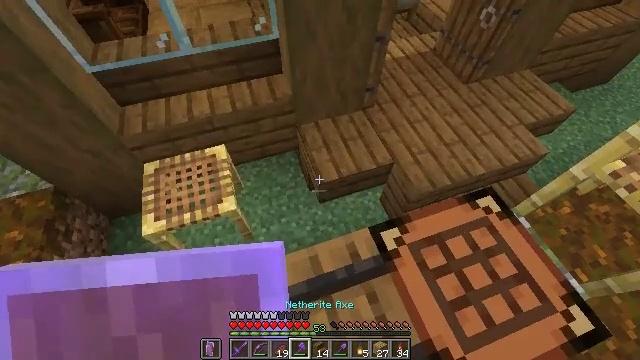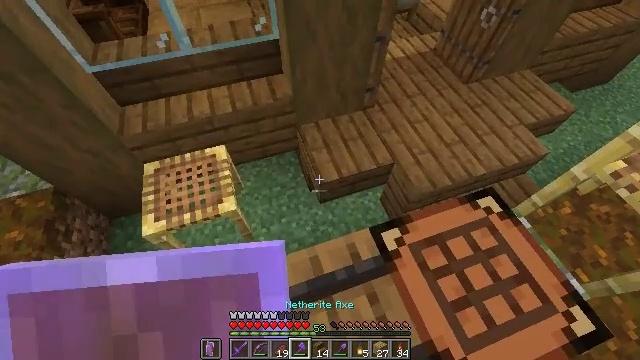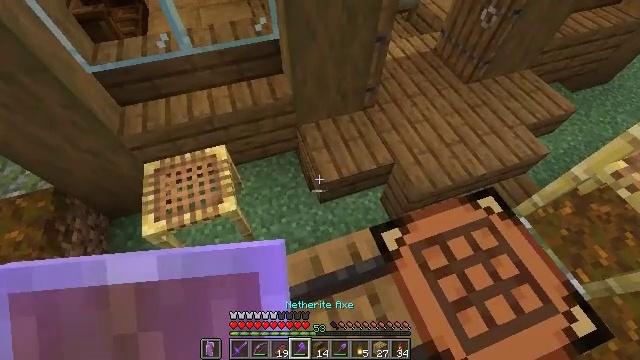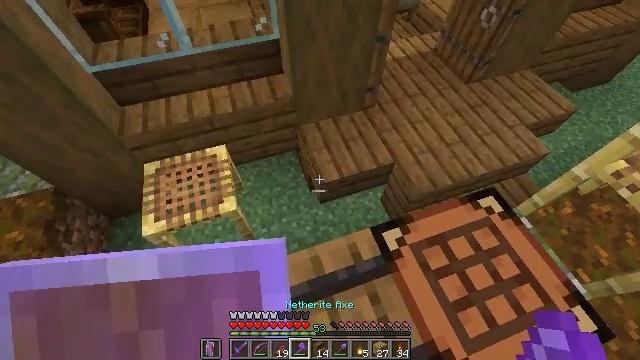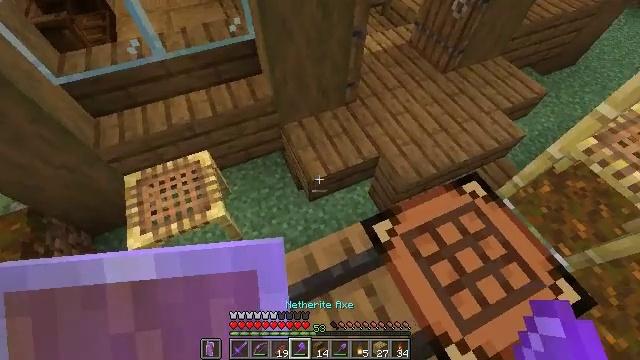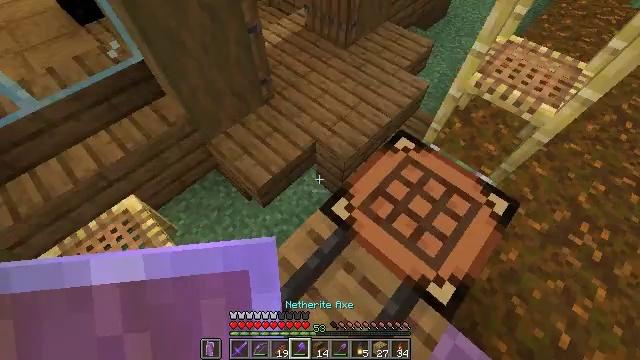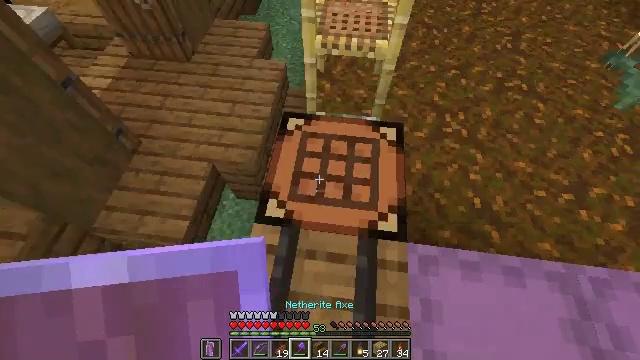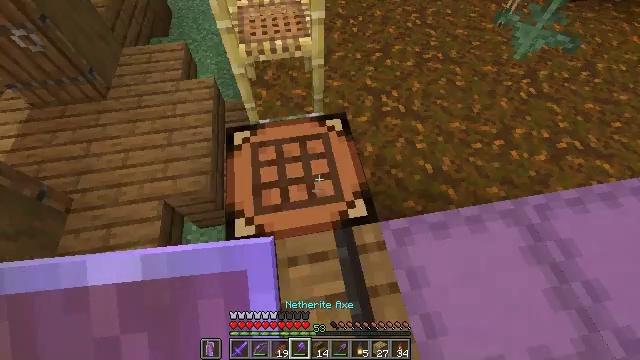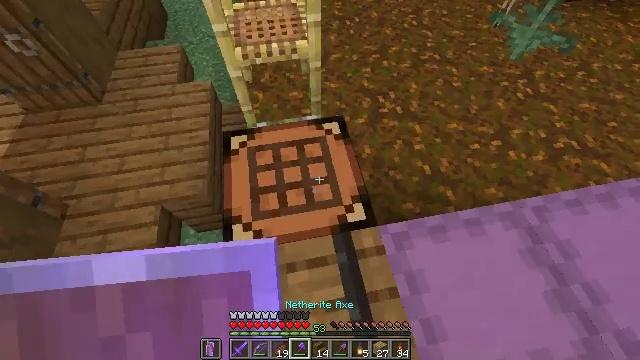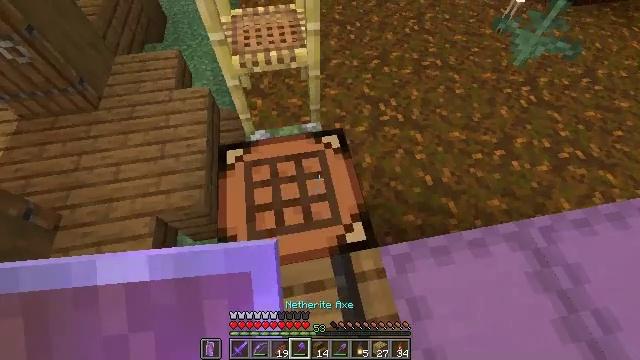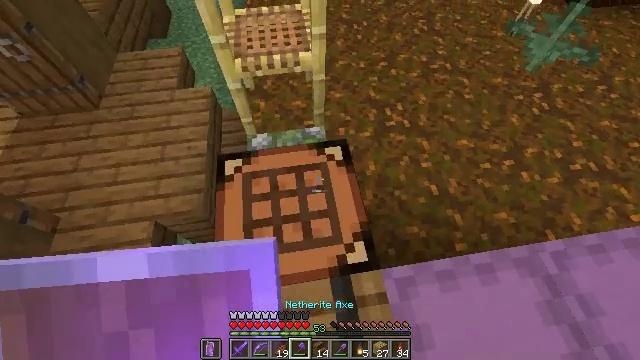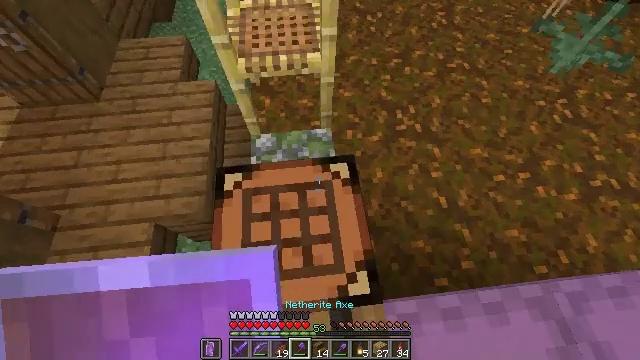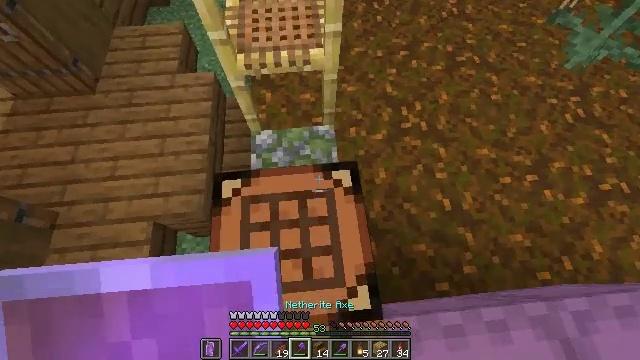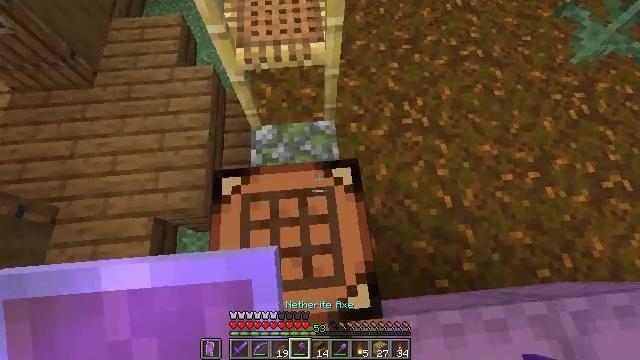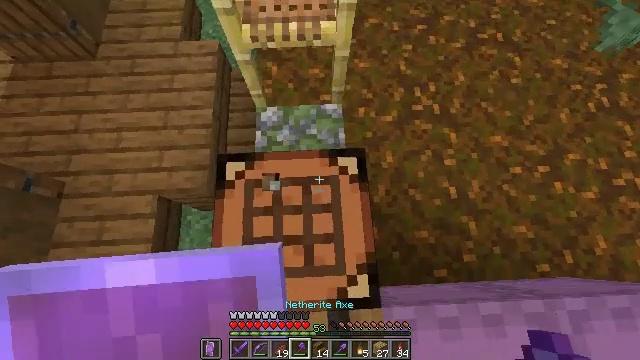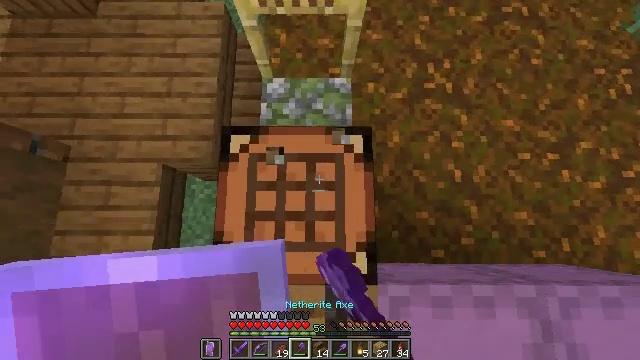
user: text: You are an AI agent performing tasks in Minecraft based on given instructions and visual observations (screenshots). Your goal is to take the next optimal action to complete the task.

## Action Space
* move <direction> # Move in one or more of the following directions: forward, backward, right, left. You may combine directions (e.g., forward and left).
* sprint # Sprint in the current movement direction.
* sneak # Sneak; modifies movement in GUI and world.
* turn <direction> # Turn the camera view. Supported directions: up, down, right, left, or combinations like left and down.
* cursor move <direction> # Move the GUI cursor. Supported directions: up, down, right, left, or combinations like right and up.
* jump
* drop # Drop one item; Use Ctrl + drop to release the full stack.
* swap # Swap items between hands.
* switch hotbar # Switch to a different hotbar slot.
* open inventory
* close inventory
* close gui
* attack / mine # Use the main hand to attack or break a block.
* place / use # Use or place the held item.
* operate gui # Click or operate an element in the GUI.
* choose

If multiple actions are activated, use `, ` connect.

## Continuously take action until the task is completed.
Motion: motion action
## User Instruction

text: Mine block crafting table.
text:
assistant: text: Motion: no_op
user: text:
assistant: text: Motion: no_op
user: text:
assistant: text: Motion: no_op
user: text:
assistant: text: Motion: turn right
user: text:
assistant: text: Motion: turn right and down
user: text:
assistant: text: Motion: turn right and down
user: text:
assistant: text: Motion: turn right
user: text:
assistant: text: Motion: move forward
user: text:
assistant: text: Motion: move forward
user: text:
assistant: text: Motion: move forward, turn left
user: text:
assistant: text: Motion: move forward, turn left and down
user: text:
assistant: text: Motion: turn down
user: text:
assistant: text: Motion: turn down
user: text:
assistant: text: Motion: turn left and down, attack / mine
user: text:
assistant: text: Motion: turn left and down, attack / mine
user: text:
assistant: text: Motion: turn left and down, attack / mine
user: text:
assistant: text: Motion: turn left and down, attack / mine
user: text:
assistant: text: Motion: attack / mine
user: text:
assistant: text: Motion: attack / mine
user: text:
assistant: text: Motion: attack / mine
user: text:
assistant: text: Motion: attack / mine
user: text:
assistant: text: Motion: no_op
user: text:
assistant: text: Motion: no_op
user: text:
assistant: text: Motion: no_op
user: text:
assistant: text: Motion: no_op